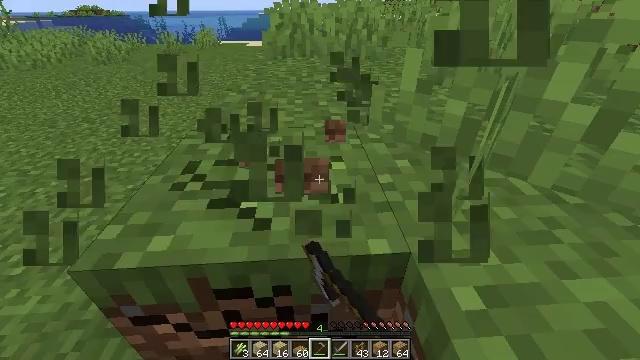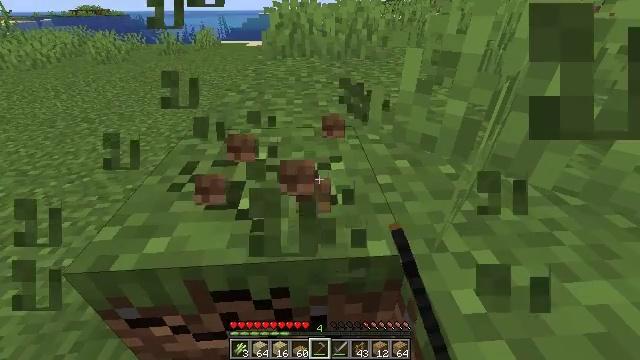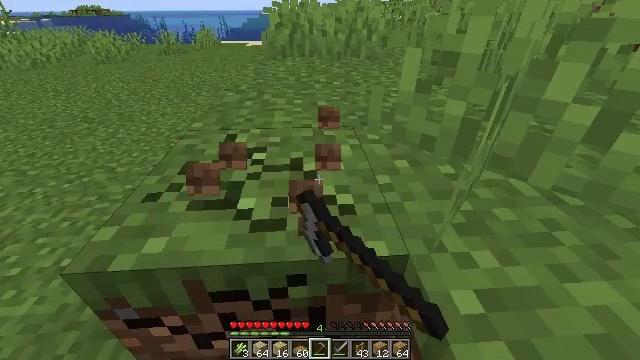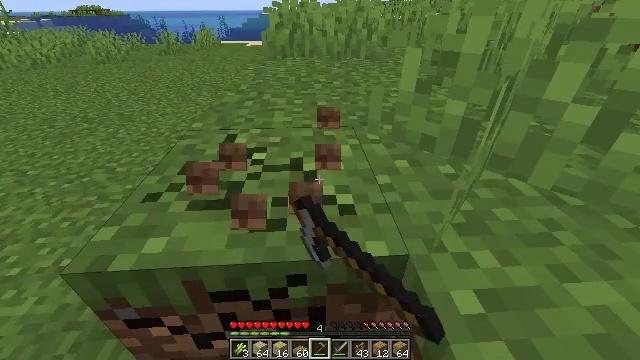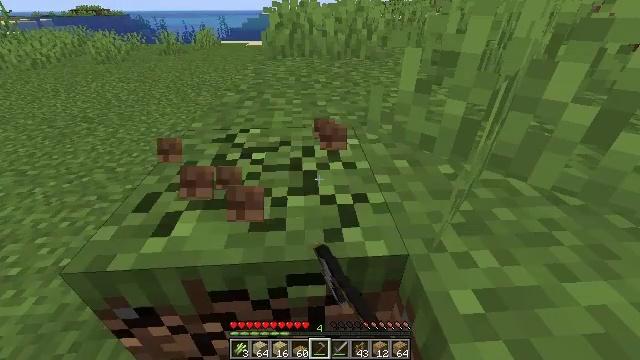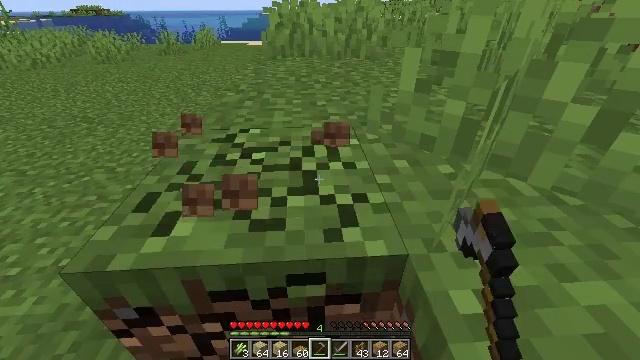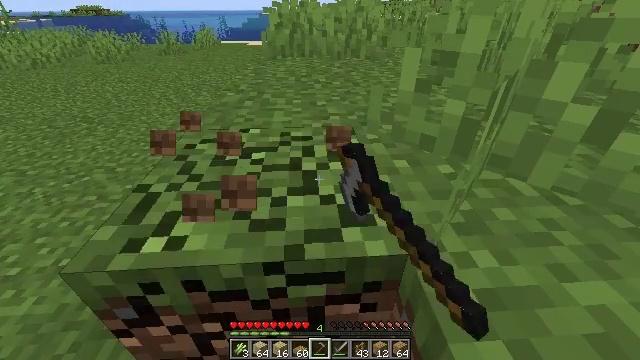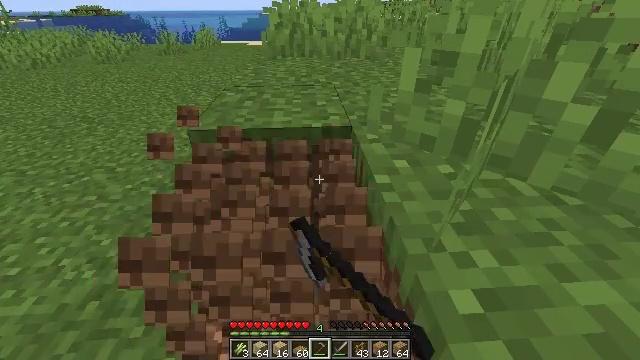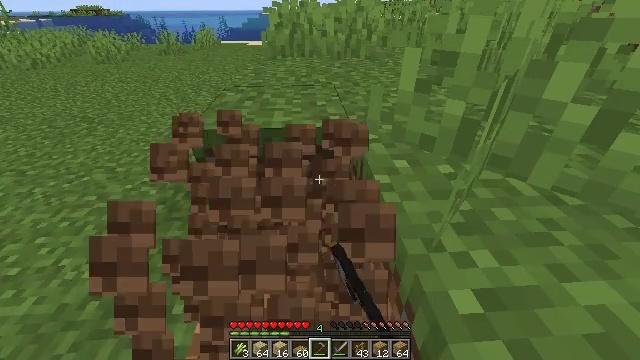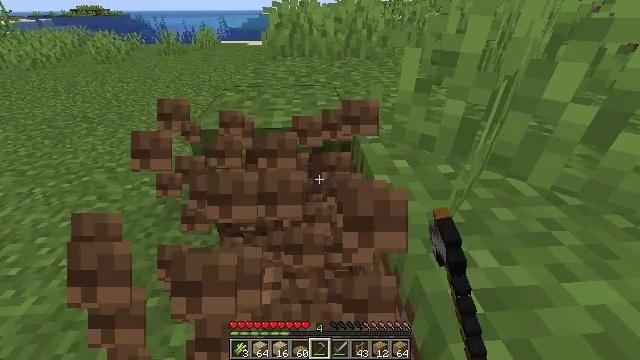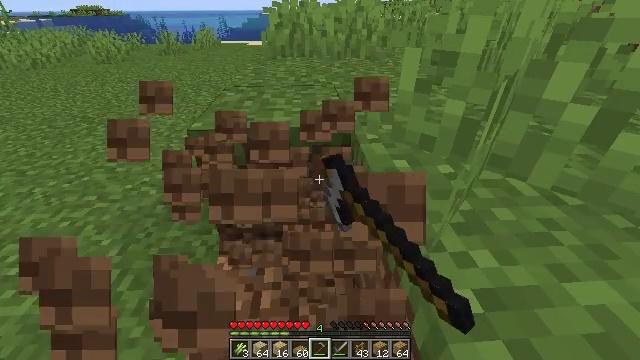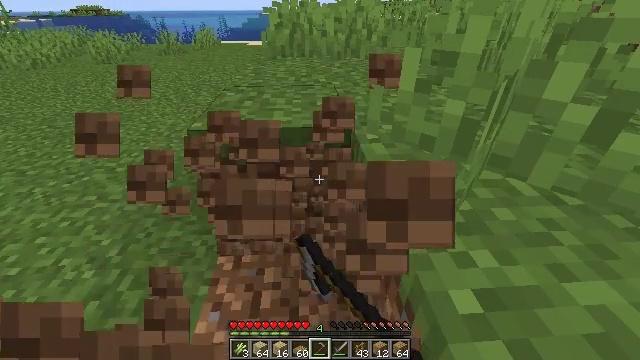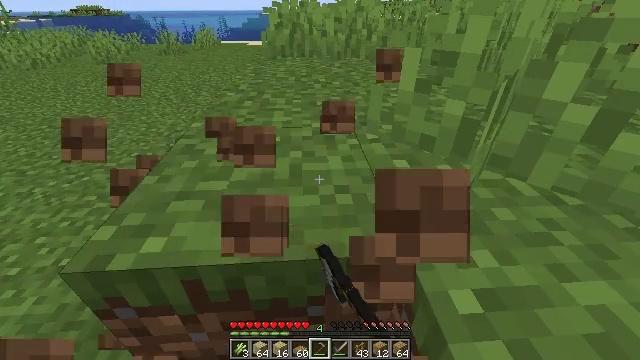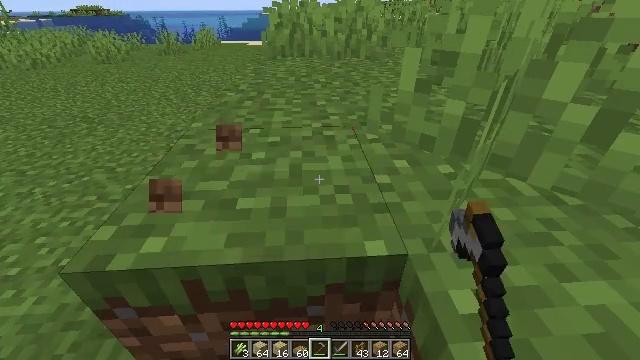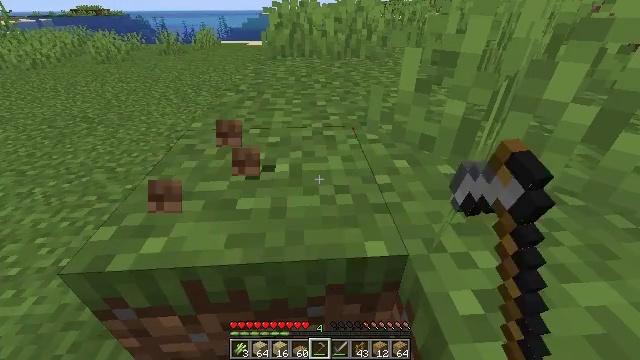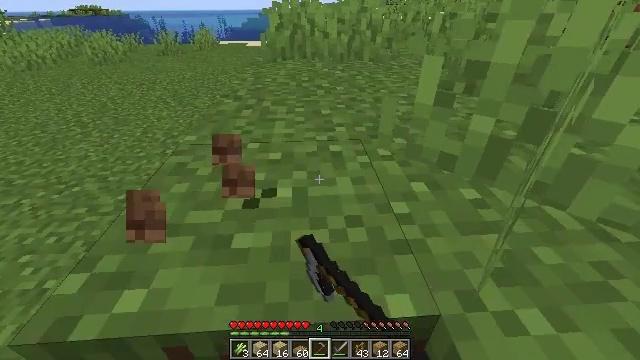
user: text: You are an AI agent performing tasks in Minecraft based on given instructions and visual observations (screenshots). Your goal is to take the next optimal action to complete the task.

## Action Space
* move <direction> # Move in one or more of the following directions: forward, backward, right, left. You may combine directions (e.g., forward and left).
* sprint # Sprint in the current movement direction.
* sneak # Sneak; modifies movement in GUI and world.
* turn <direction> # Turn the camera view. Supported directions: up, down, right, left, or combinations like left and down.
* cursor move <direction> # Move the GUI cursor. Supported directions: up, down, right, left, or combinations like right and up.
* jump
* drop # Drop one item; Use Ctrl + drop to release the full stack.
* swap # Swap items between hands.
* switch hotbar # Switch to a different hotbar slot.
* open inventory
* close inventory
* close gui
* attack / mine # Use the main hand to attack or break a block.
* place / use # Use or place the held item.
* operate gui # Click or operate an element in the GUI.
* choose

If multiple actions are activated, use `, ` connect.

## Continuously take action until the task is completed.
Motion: motion action
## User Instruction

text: Dig up the grass block for dirt.
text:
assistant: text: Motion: attack / mine
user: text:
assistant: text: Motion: attack / mine
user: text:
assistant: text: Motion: attack / mine
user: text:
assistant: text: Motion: attack / mine
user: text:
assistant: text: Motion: attack / mine
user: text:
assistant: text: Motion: attack / mine
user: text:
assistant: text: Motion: attack / mine
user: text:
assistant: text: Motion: attack / mine
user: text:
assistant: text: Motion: attack / mine
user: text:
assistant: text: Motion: attack / mine
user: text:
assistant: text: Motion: attack / mine
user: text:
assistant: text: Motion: attack / mine
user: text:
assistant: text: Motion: attack / mine
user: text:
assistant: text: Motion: move forward, attack / mine
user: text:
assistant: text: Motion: move forward, attack / mine
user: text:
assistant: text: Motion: move forward, attack / mine
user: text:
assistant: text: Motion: move forward, attack / mine
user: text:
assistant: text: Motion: attack / mine